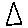
Label: triangle